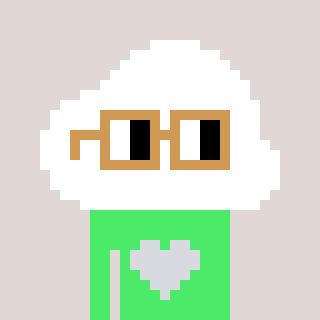
a pixel art character with square brown glasses, a cloud-shaped head and a teal-colored body on a warm background